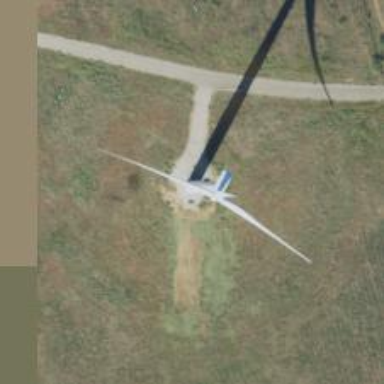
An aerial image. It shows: Wind generator powered by horizontal axis wind turbine.